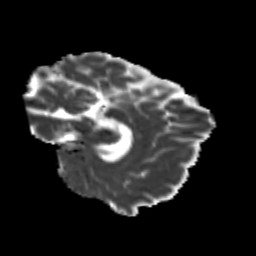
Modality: MD
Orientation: sagittal
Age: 22
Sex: male
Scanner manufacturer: siemens
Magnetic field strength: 3 T
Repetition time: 3.5 s
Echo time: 0.104 s